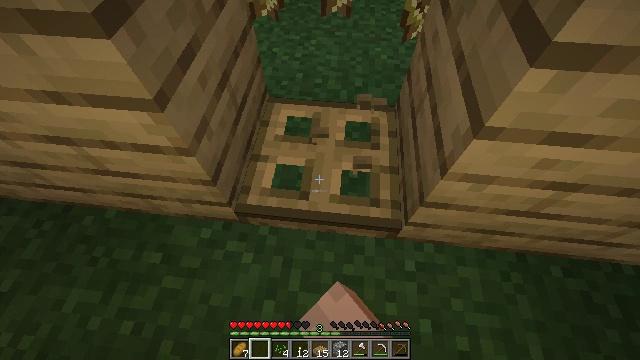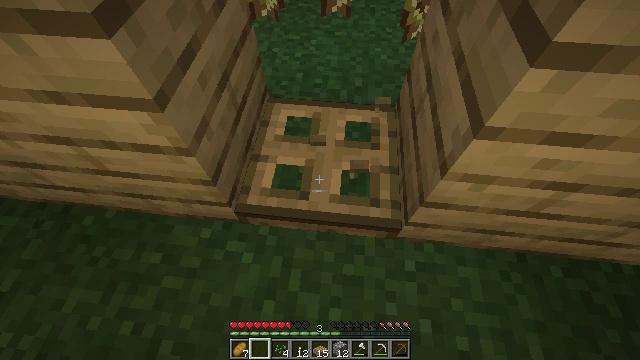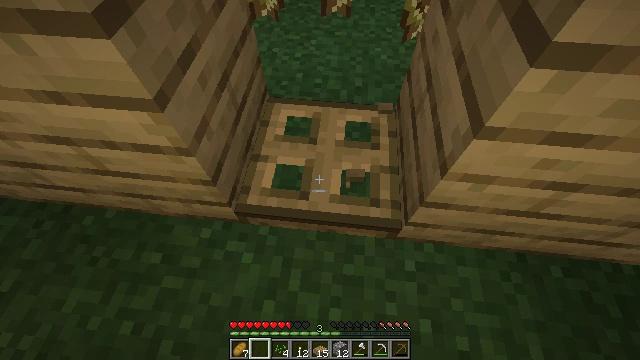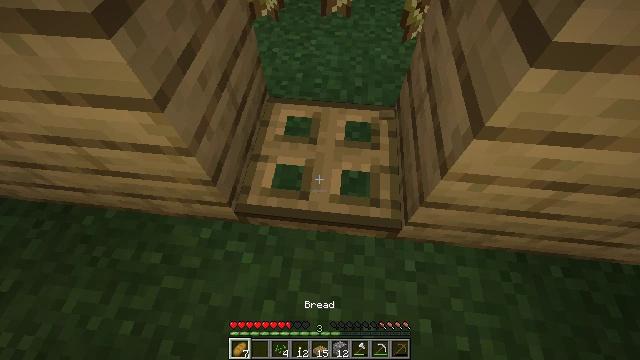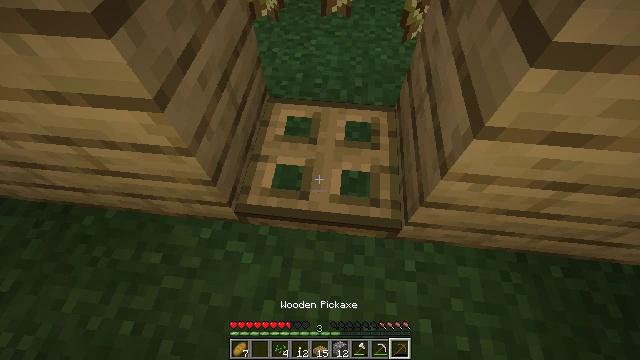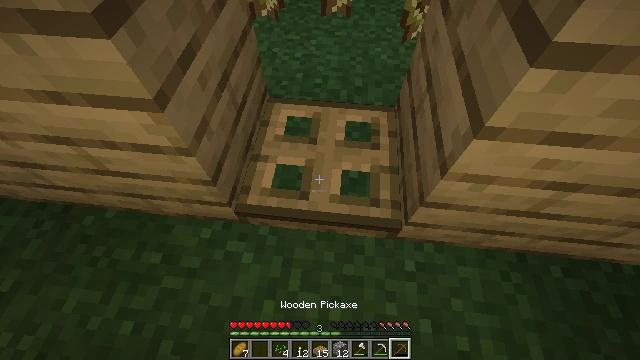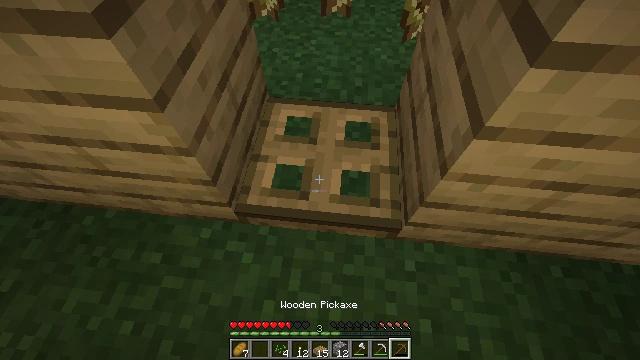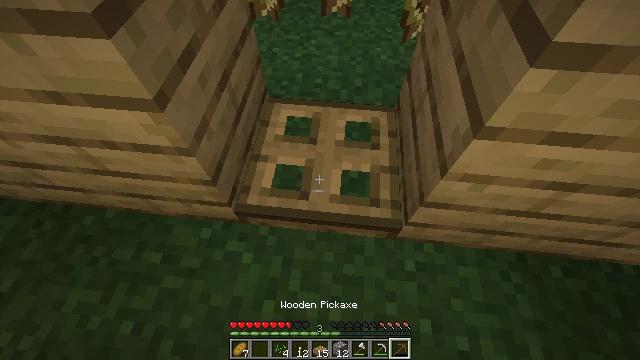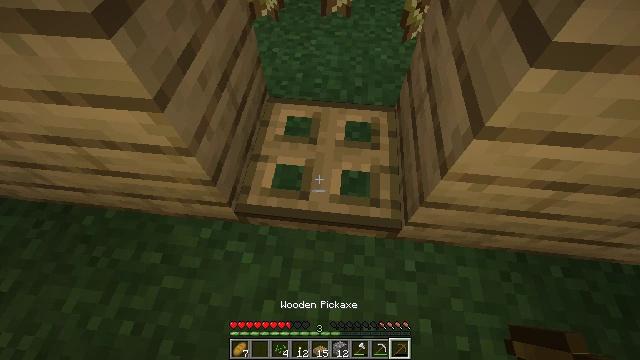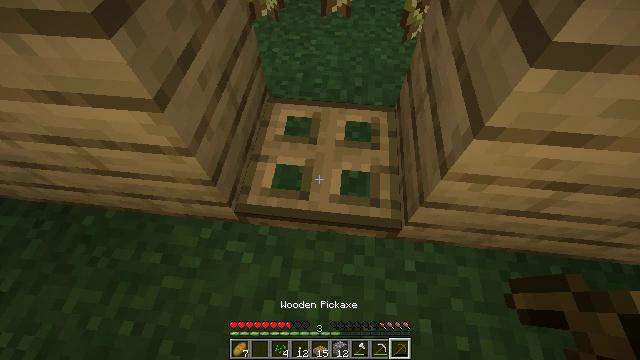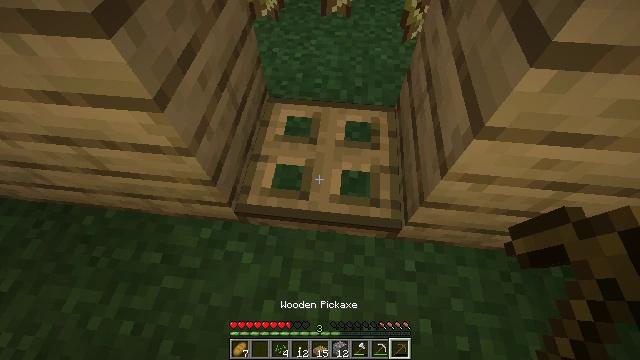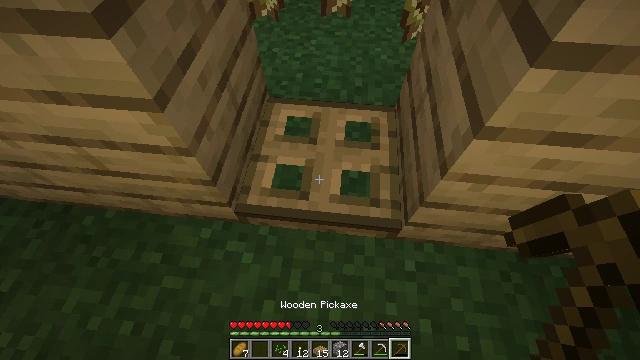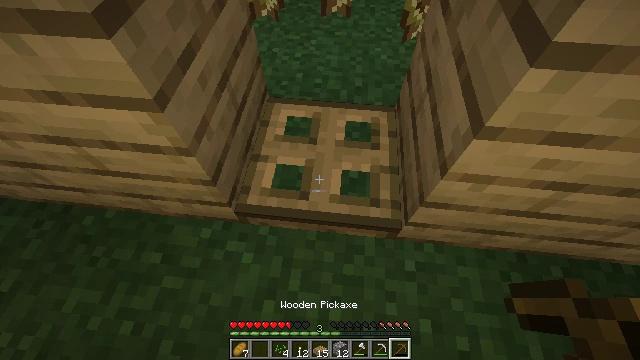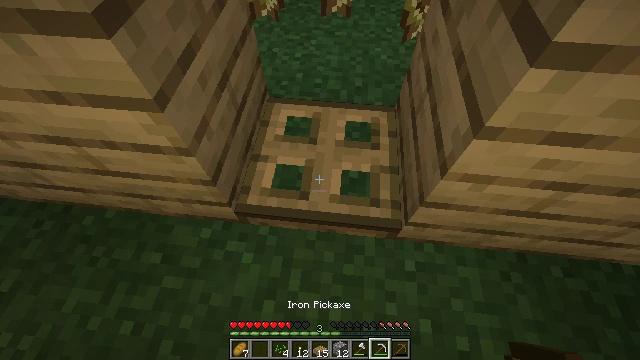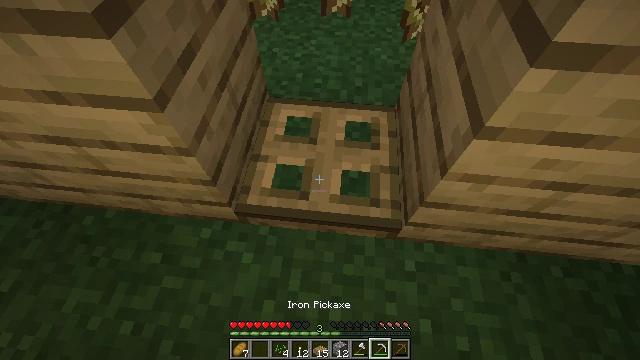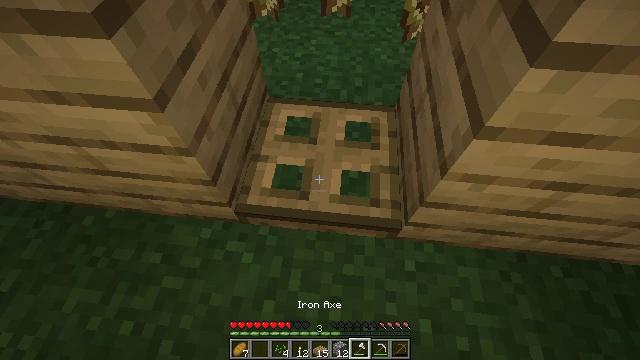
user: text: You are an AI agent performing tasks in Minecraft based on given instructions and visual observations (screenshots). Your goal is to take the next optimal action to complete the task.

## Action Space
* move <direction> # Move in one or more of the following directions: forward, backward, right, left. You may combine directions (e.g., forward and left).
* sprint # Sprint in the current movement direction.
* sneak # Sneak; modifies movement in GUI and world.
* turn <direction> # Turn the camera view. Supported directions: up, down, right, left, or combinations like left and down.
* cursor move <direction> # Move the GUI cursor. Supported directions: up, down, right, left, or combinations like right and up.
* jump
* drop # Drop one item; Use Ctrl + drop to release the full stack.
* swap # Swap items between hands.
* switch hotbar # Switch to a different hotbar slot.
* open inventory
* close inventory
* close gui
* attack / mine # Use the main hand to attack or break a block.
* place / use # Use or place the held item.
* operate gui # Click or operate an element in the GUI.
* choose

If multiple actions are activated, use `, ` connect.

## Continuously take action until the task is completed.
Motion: motion action
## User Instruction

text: Collect the oak trapdoor for re-use.
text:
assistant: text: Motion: no_op
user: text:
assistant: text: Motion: no_op
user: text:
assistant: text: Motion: no_op
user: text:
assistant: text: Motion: no_op
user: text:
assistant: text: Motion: no_op
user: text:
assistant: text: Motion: no_op
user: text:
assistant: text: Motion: no_op
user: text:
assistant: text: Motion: no_op
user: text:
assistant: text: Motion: no_op
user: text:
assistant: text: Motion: no_op
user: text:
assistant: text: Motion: no_op
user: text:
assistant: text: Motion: no_op
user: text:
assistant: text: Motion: no_op
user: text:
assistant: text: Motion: no_op
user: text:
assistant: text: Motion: no_op
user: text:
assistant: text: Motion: no_op
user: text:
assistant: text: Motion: no_op
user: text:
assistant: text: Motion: no_op
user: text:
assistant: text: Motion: no_op
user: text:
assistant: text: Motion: no_op
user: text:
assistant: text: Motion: no_op
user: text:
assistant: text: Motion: attack / mine
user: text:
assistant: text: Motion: attack / mine
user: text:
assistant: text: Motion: attack / mine
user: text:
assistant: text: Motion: attack / mine
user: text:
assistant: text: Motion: attack / mine
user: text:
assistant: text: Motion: attack / mine
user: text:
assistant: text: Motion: attack / mine
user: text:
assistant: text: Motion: attack / mine
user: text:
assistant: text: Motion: attack / mine